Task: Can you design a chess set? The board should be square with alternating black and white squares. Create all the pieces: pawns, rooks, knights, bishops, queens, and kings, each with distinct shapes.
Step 4056:
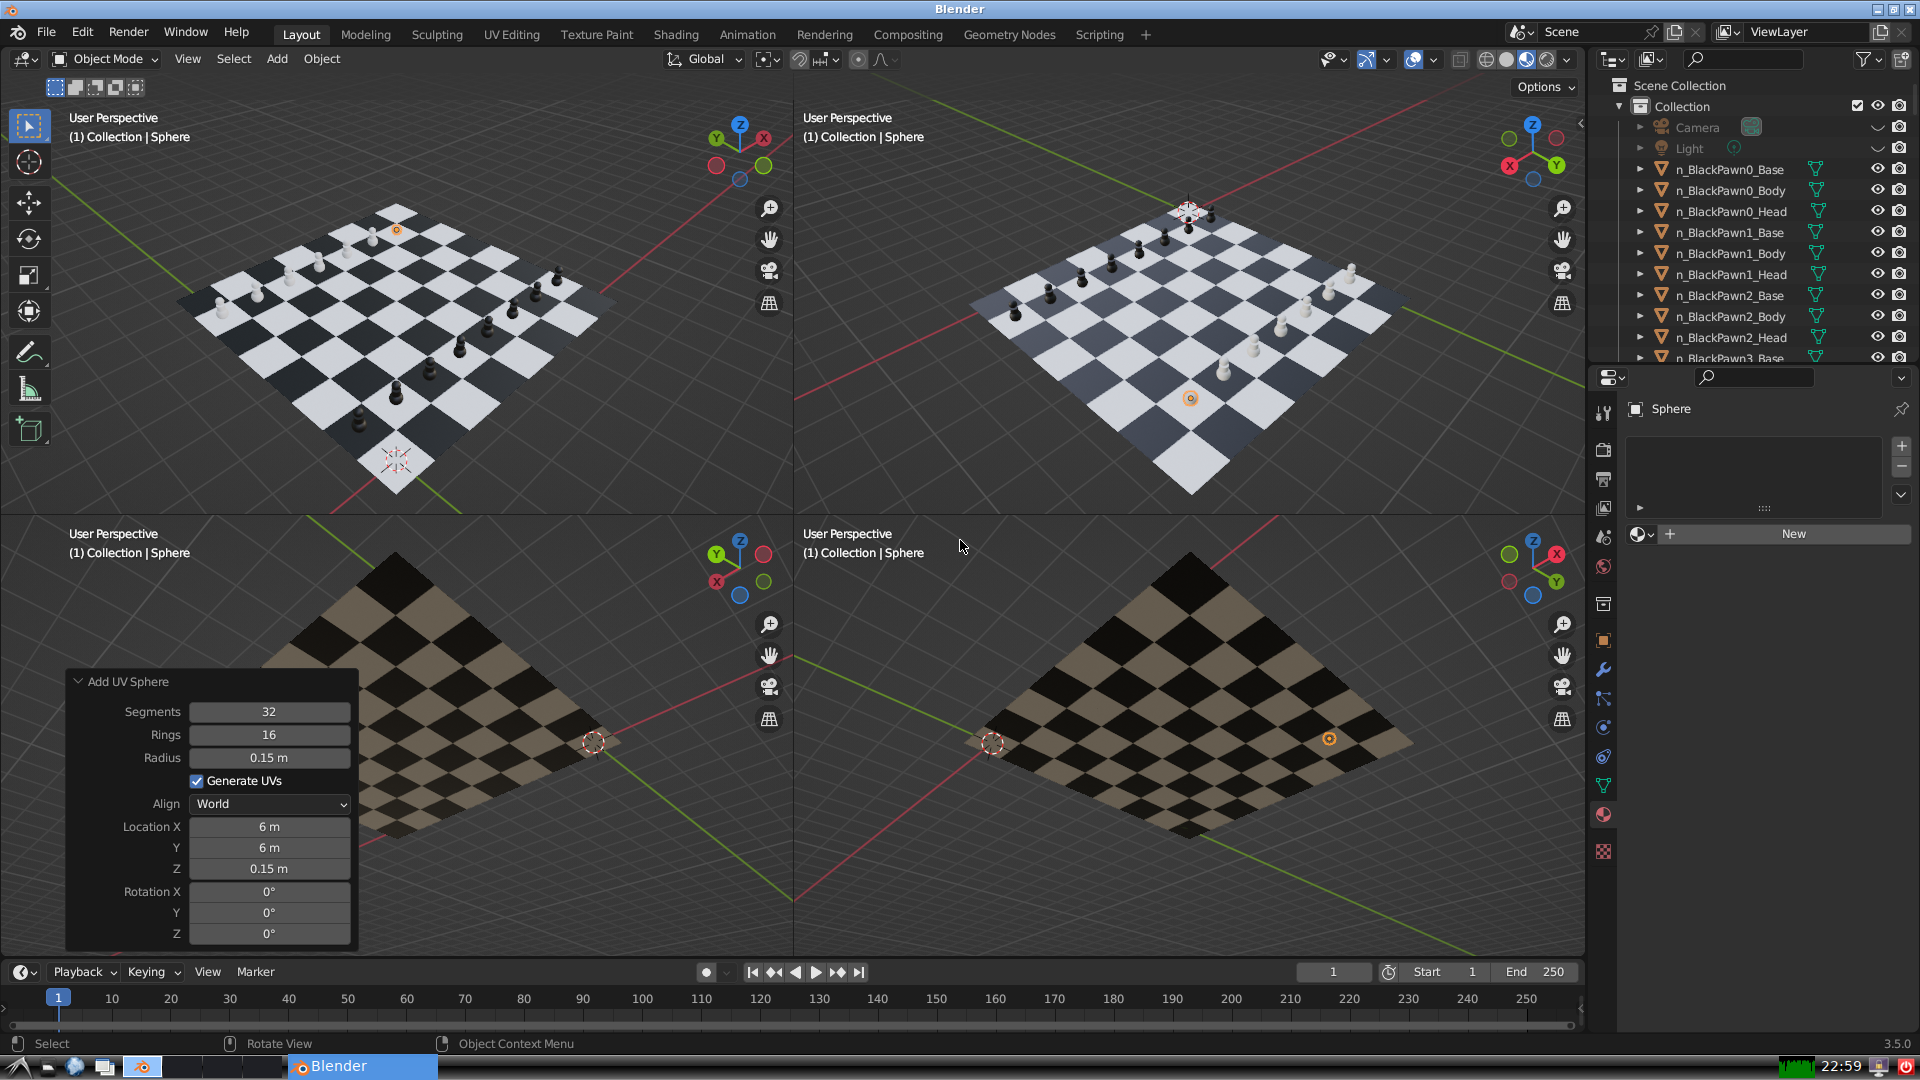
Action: {"mouse_move": [1608, 631]}